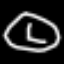
Label: clock